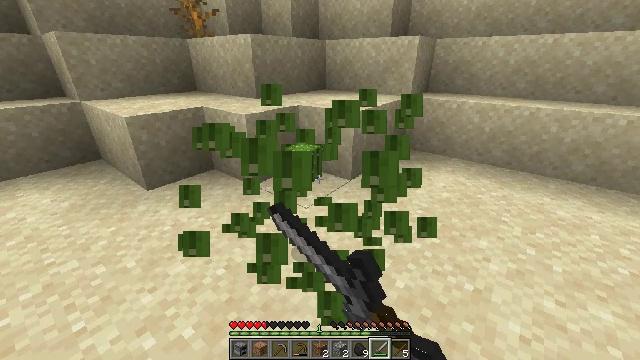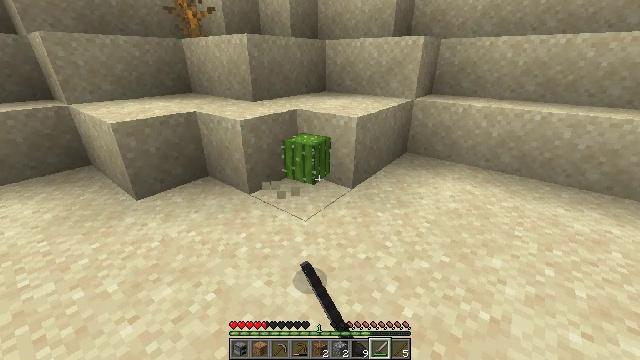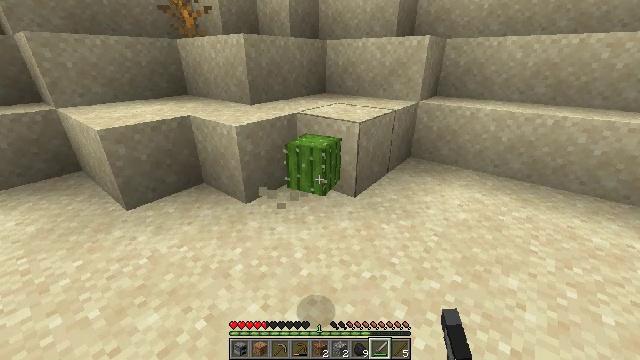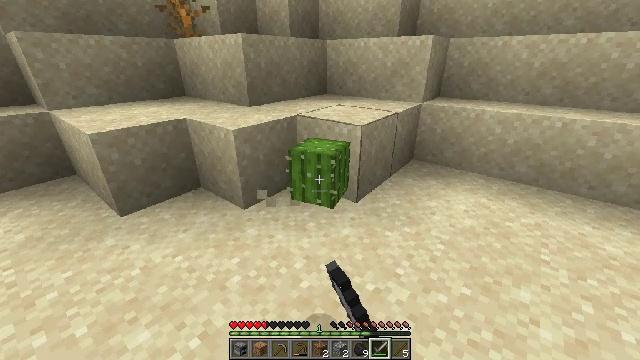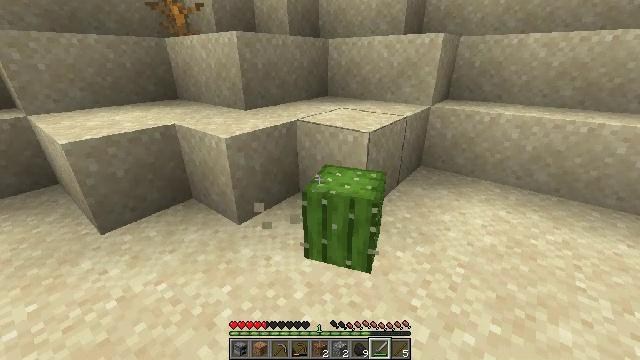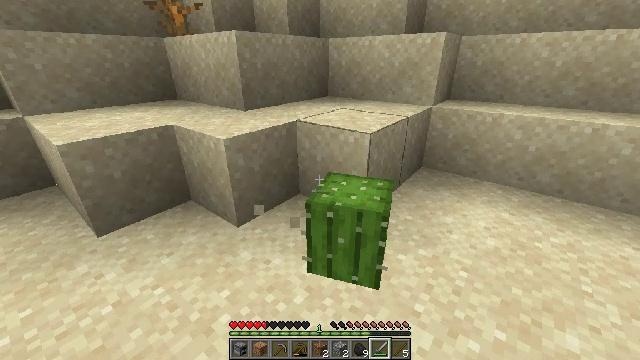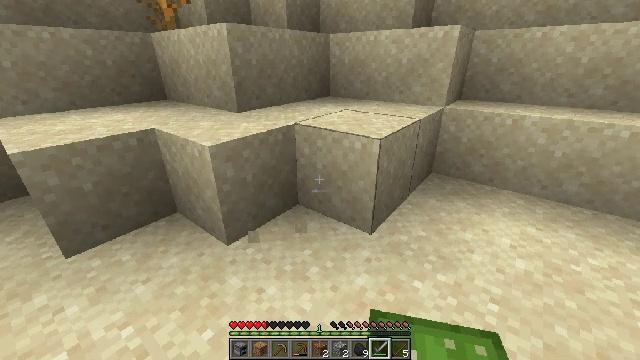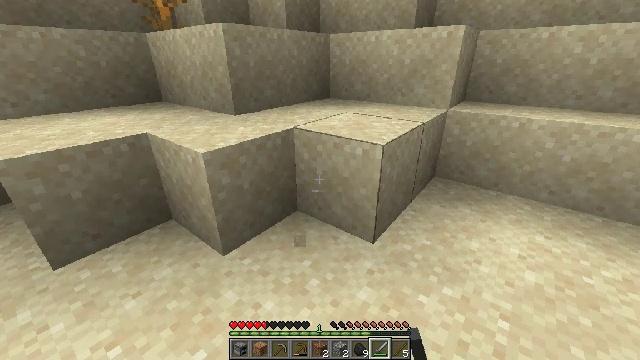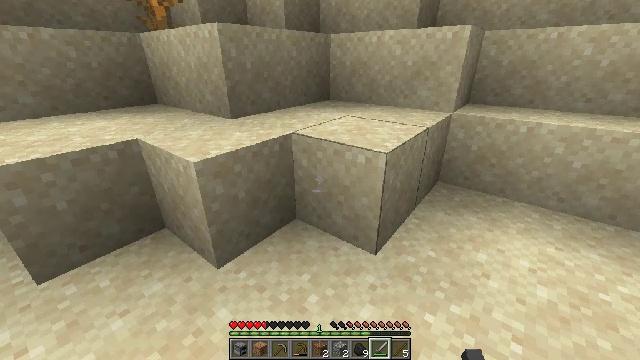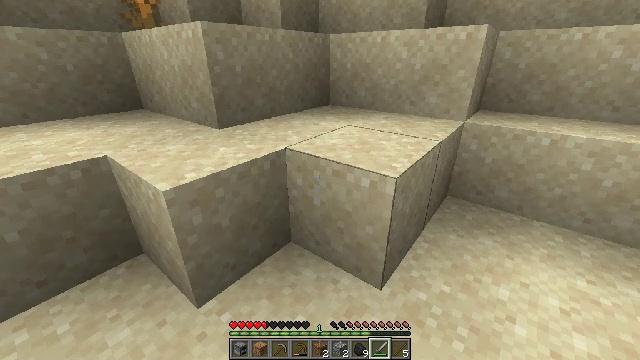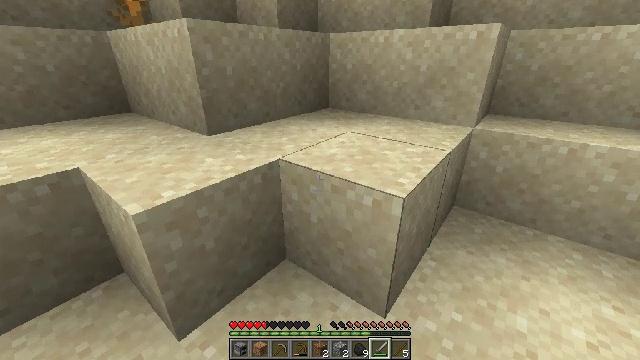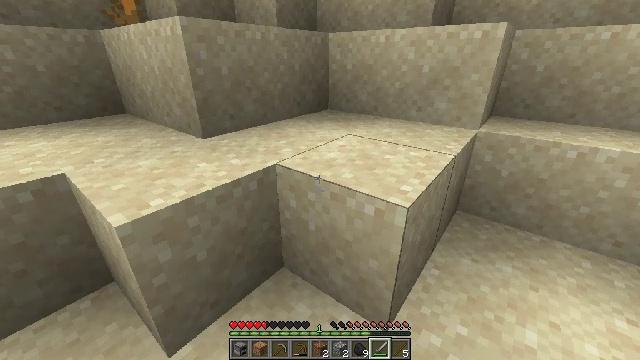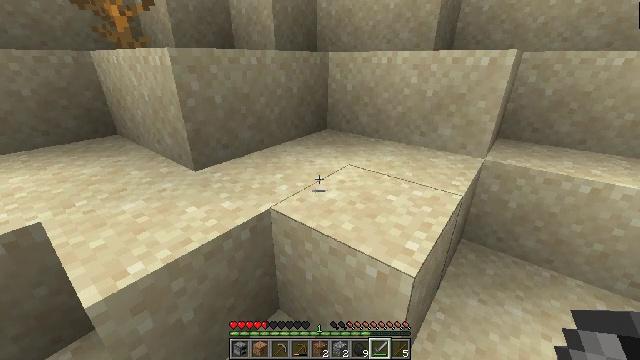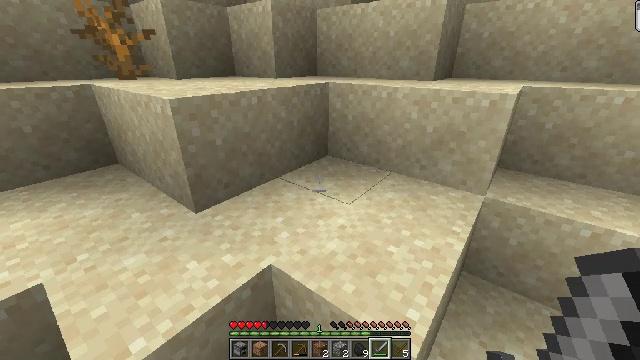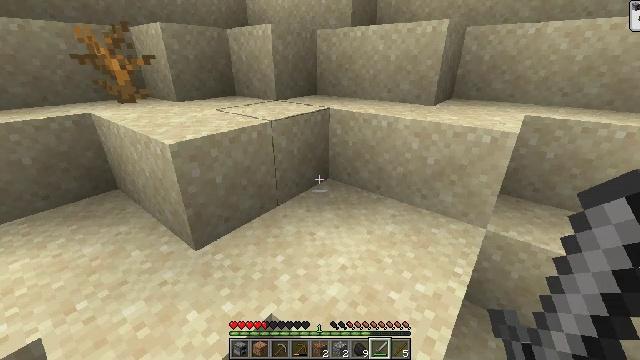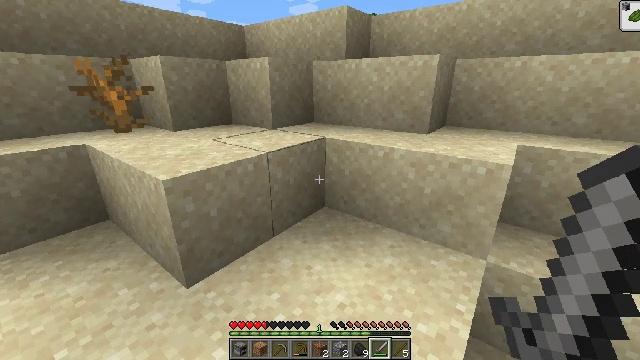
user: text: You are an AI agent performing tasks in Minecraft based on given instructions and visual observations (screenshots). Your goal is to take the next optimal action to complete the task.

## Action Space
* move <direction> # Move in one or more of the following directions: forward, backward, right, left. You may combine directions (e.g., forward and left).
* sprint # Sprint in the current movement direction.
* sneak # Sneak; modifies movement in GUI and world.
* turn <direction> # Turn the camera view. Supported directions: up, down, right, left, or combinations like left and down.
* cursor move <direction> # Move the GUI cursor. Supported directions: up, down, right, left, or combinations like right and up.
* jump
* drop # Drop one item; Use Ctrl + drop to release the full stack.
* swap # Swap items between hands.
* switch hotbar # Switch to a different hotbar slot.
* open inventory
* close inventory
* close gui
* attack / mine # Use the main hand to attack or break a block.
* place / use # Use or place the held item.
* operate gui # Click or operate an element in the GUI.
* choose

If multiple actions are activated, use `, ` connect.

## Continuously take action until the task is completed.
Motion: motion action
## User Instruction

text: Left click to mine the dead bush.
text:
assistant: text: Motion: move forward, attack / mine
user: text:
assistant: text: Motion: move forward, attack / mine
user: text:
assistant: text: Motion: move forward
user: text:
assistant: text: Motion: move forward
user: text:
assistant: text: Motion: move forward
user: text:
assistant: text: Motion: move forward
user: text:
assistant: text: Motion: move forward
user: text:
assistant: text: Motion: move forward
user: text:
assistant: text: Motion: move forward
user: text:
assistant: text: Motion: move forward
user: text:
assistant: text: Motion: move forward
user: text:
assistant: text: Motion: move forward, jump
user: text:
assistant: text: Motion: move forward, jump
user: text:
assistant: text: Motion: move forward, jump
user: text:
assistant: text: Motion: move forward, turn up, jump
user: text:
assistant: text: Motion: move forward, turn right and up, jump
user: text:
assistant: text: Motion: move forward, turn right and up, jump
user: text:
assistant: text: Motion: move forward, turn right and up, jump
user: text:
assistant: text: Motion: move forward, turn up, jump
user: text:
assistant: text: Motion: move forward, jump
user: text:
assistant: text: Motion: move forward, jump
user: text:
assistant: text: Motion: move forward, jump
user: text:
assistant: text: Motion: move forward, jump
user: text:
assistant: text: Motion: move forward, jump
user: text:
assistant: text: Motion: move forward, jump
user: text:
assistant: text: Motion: move forward, jump
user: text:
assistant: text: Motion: move forward, jump
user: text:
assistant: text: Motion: move forward, jump
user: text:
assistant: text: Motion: move forward
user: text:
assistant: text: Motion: move forward